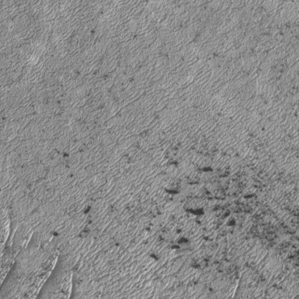
Label: frost